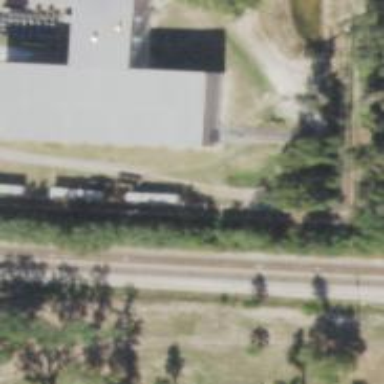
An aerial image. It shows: Railway spur service with steel freight passing through building passage tunnel.